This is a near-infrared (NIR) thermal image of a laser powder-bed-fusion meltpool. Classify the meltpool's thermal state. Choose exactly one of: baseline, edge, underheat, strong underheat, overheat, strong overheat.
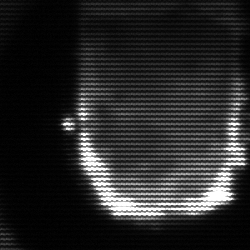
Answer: baseline